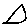
Label: triangle